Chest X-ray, PA view. Patient: 81 years old, sex M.
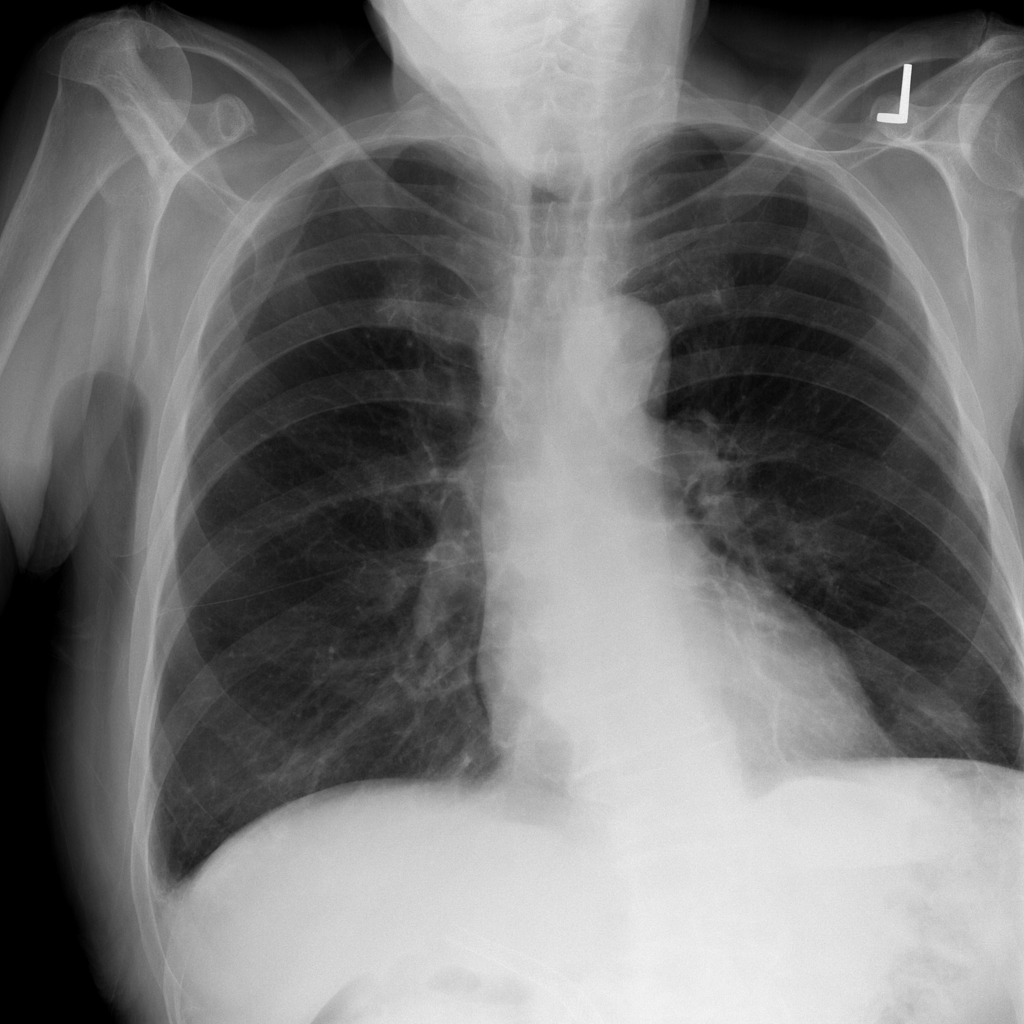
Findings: No Finding